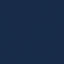
Label: SeaLake